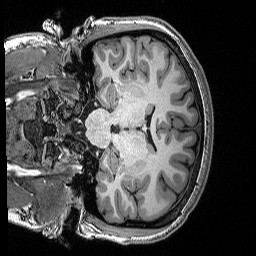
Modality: T1w
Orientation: coronal
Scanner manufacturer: siemens
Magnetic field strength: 3 T
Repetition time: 2.53 s
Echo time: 0.0033 s